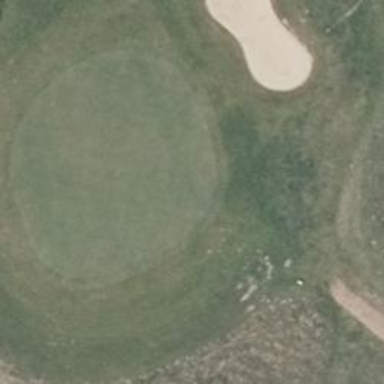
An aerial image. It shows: View of golf hole.